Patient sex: M
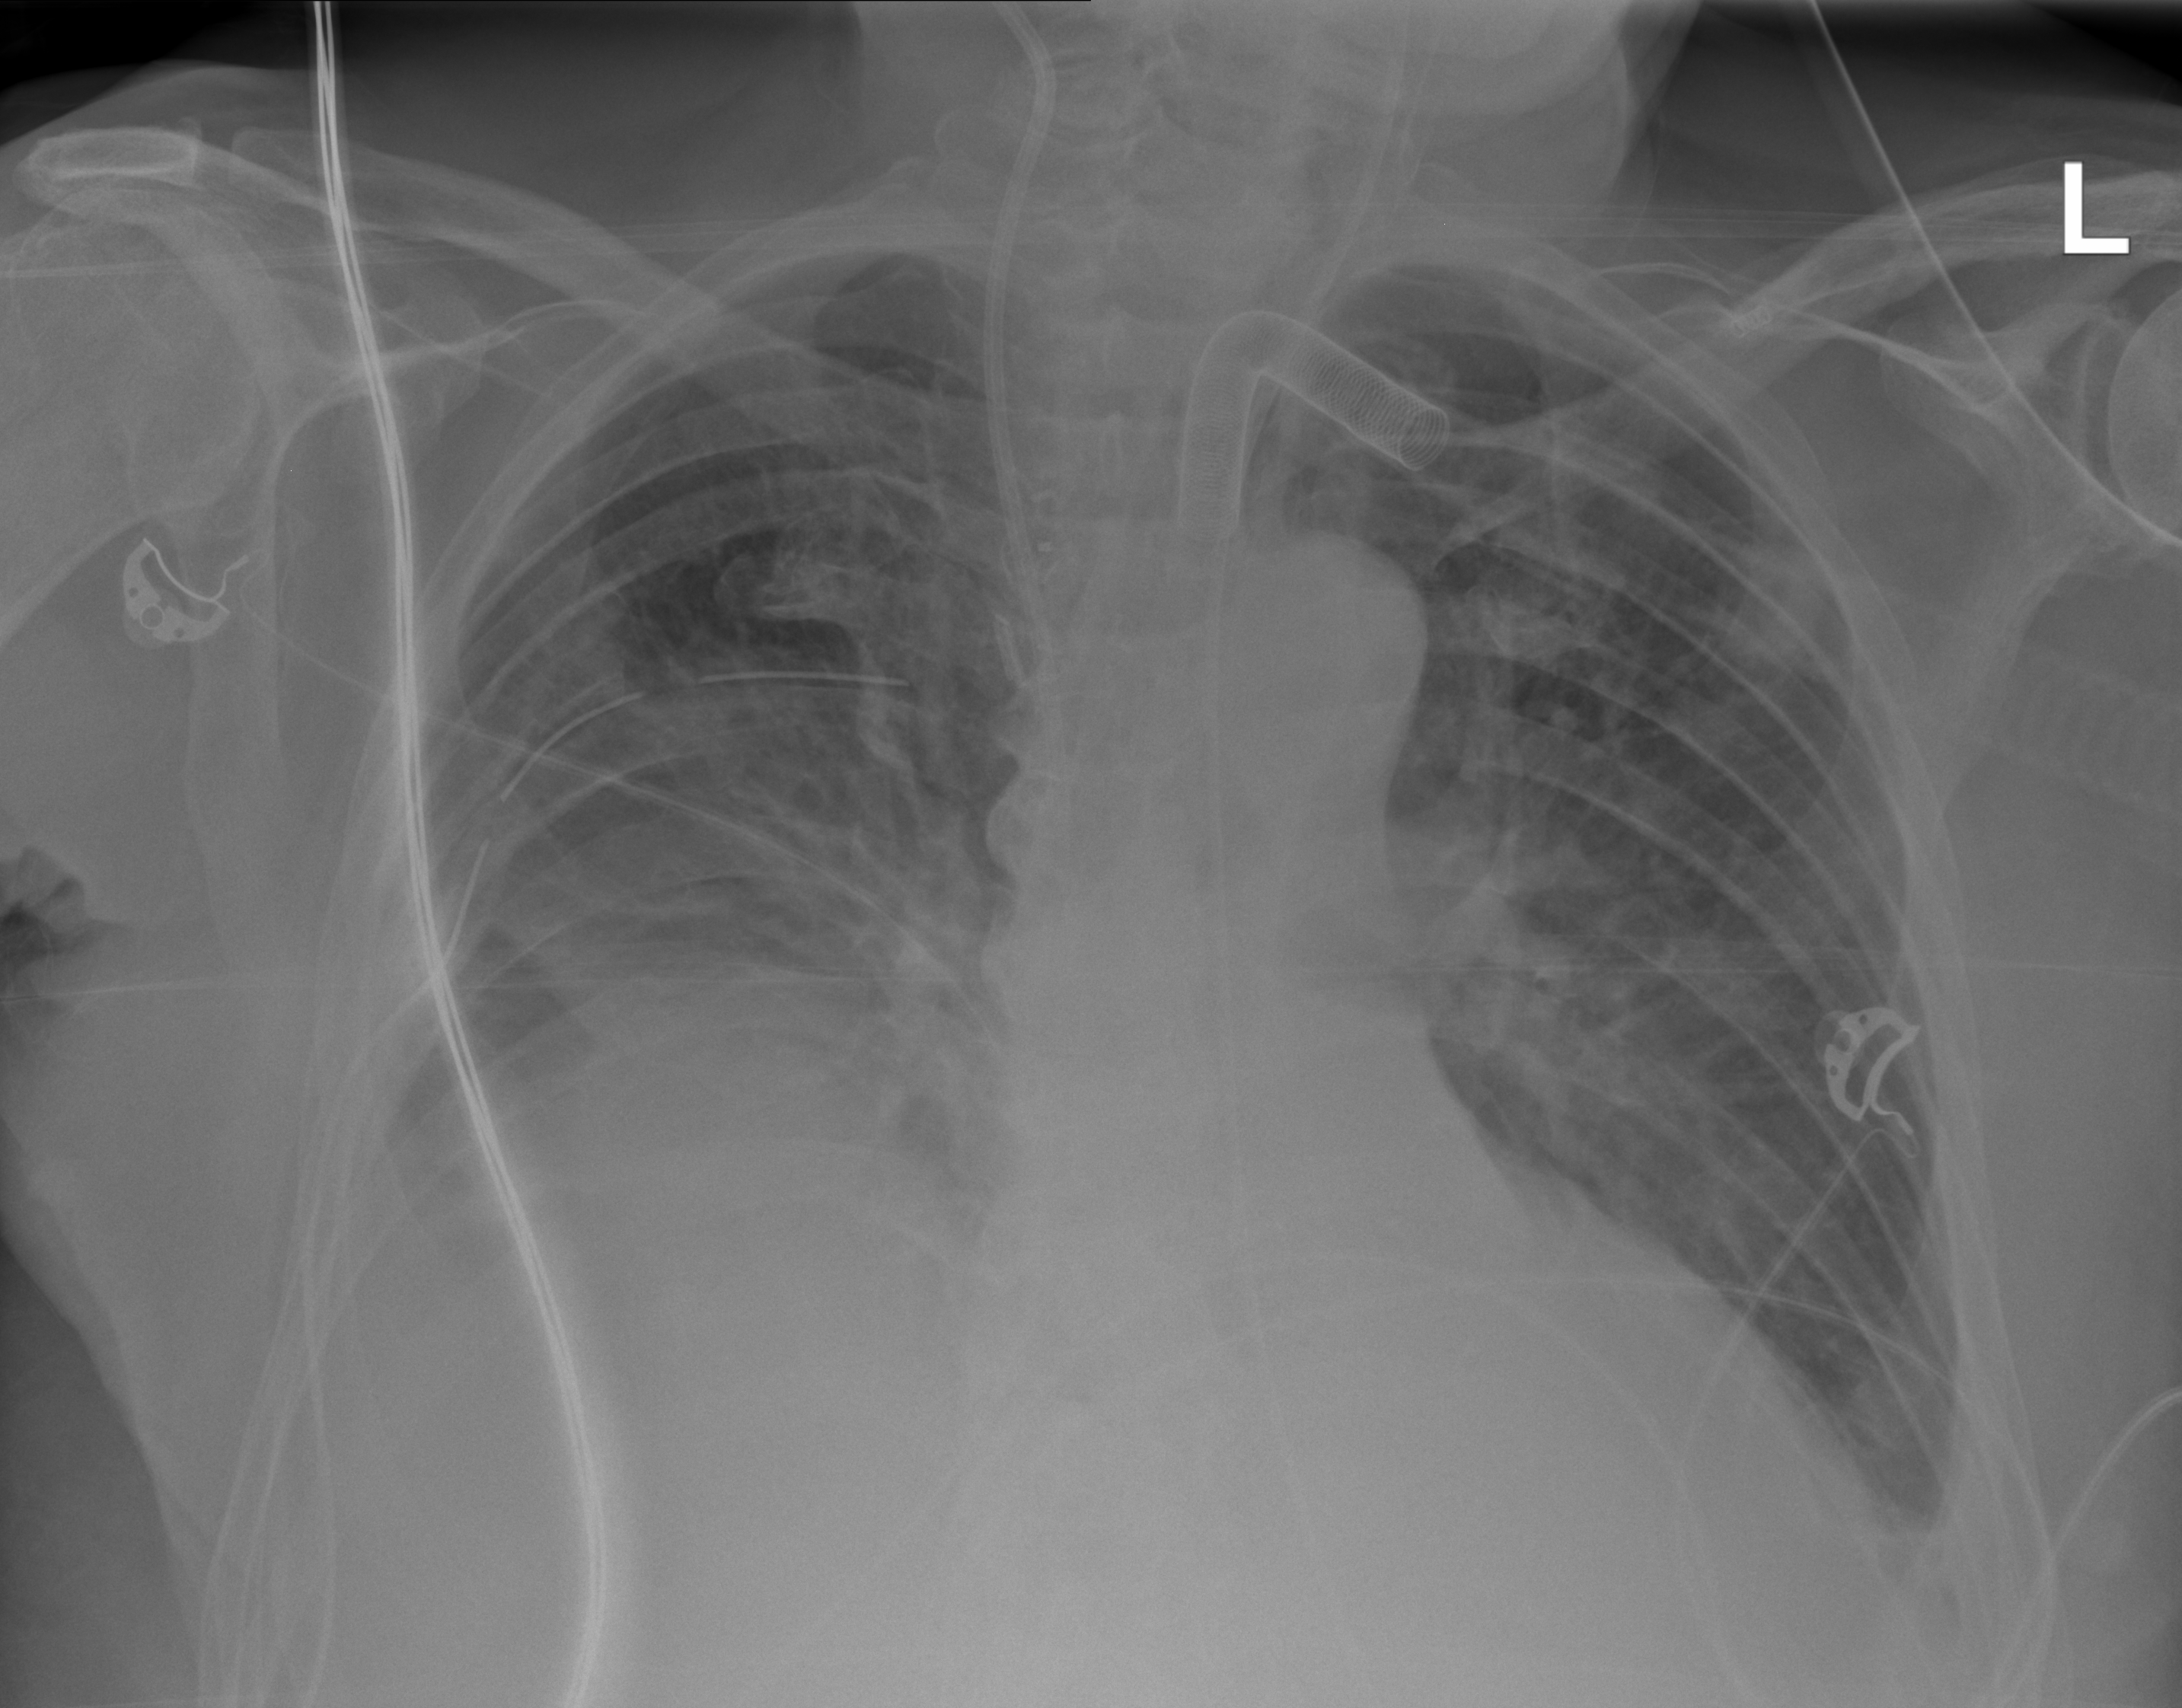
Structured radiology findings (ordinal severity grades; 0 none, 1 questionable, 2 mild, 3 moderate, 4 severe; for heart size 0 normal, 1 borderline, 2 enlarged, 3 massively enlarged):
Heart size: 1
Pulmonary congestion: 2
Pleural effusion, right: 2
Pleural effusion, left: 1
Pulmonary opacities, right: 0
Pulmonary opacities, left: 0
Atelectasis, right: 2
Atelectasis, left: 0